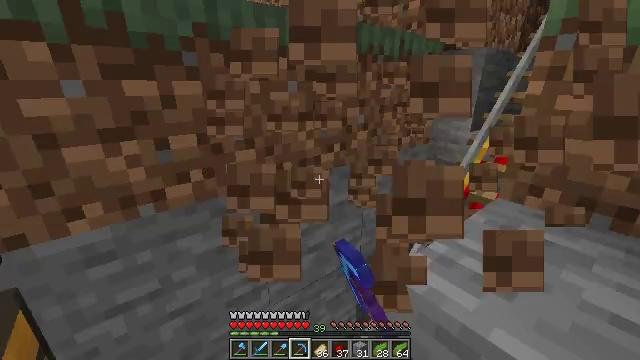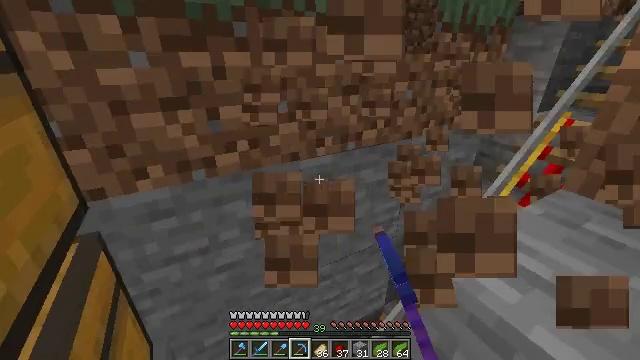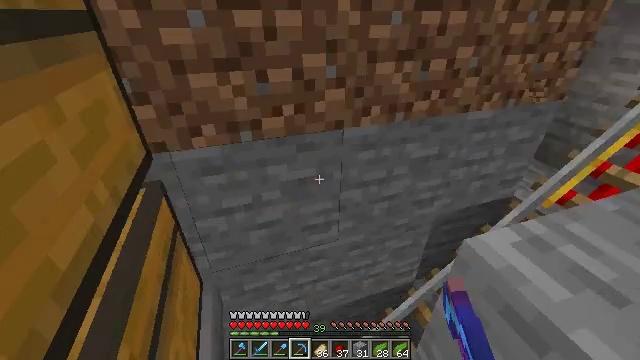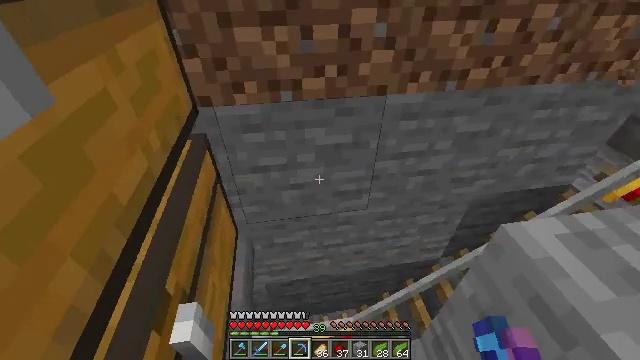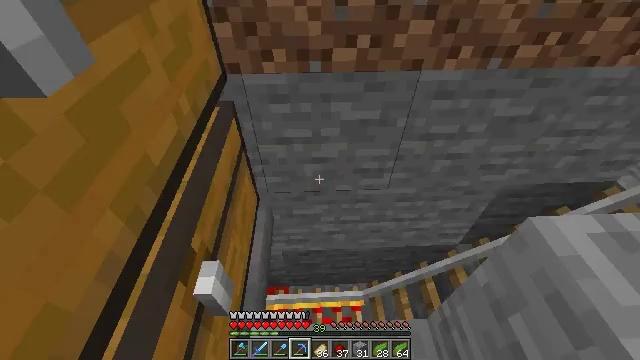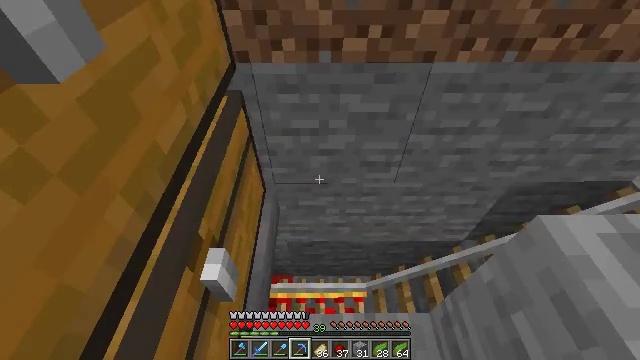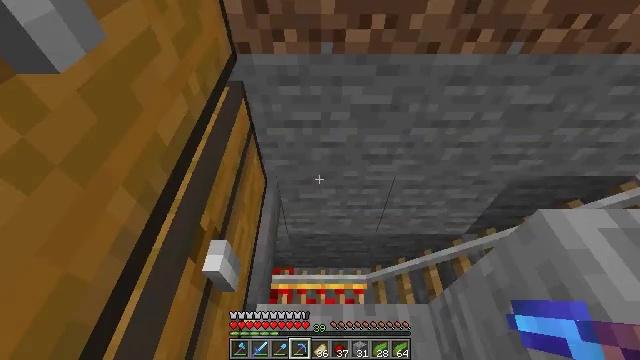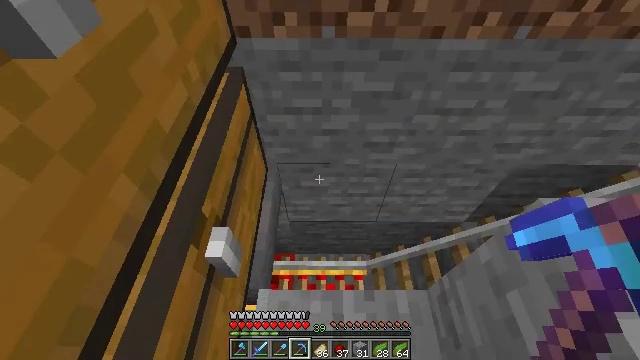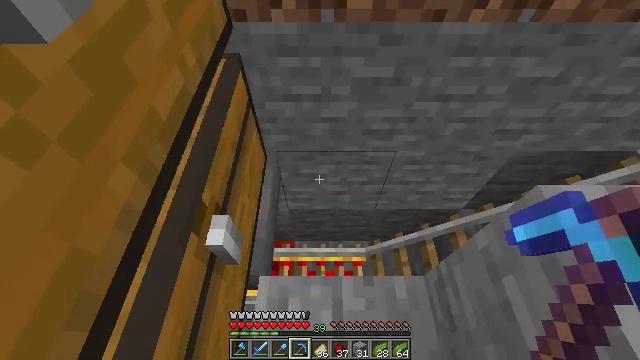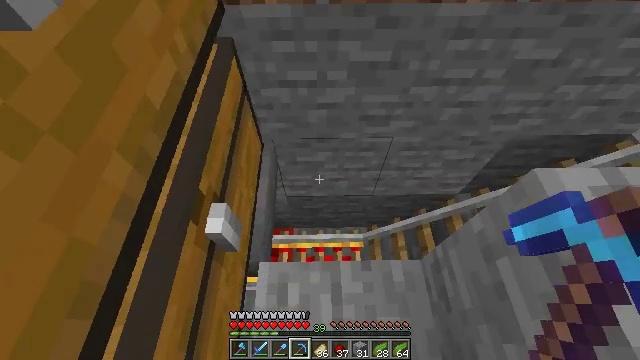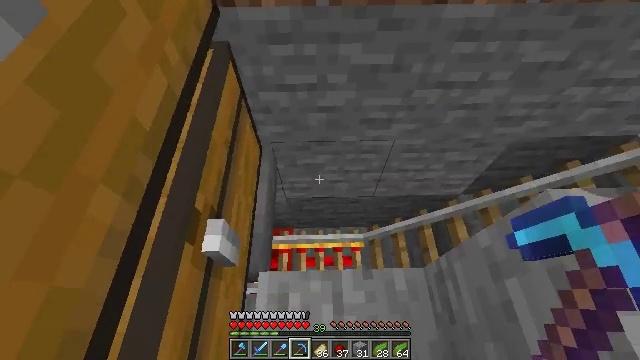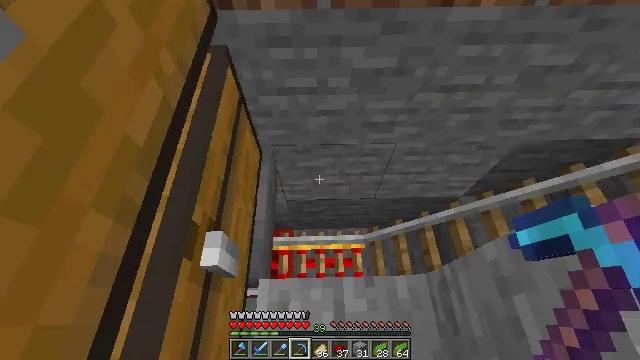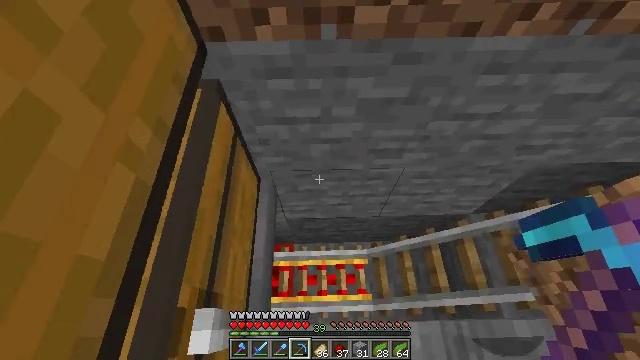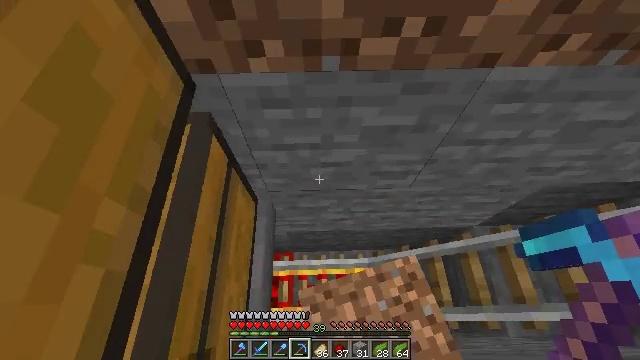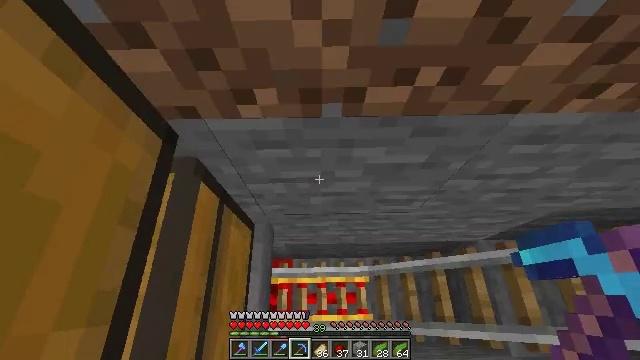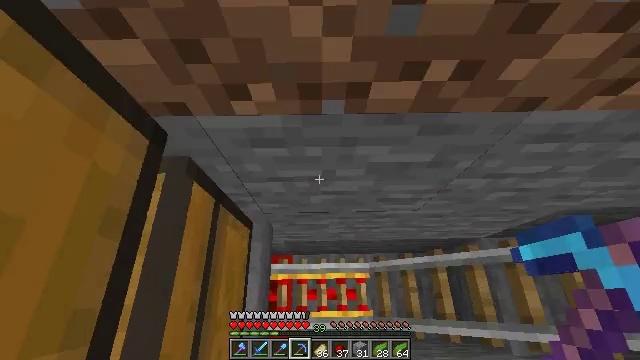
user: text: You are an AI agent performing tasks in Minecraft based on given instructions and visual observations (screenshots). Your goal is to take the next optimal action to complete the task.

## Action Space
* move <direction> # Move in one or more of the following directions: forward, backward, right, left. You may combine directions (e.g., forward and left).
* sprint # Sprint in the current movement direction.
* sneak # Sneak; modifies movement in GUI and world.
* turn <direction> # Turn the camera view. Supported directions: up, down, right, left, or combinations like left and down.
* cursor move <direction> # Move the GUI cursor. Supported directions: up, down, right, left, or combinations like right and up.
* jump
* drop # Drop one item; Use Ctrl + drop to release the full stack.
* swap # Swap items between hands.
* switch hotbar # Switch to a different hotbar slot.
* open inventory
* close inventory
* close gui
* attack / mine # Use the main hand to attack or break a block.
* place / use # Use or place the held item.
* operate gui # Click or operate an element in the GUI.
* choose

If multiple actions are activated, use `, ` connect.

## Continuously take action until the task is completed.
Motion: motion action
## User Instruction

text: Attack the hopper to gather it.
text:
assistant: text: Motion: turn left and down
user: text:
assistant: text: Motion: turn left and down
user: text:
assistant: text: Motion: turn left and down
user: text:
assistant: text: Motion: turn left and down
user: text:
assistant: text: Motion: turn left and down
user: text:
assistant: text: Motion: turn down
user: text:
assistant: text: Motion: turn down
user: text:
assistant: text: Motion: turn down
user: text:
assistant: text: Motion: turn right and down
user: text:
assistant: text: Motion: move forward, turn down
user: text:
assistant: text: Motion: move forward
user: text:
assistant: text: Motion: move forward
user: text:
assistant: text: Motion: move forward, turn down
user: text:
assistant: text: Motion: move forward, turn down
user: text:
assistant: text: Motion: turn down
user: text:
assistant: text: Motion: turn right and down
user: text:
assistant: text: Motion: turn right and down
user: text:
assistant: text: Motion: turn right
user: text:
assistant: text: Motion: turn right and up
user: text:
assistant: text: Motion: turn right and up
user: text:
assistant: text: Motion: turn right and up
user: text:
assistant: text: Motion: turn right and up
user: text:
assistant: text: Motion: turn right and up
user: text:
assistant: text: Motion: turn right
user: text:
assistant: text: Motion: no_op
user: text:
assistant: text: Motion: no_op
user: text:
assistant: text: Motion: no_op
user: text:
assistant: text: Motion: turn left and down
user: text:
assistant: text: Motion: turn left and up
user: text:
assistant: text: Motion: turn left and up